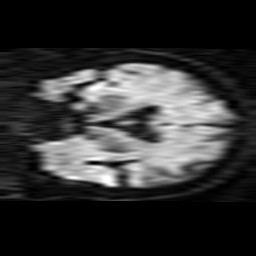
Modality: TRACE
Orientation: coronal
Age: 61
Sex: female
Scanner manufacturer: philips
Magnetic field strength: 1.5 T
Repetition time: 4.439 s
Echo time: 0.07764 s